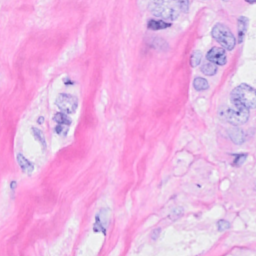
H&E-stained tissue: Breast